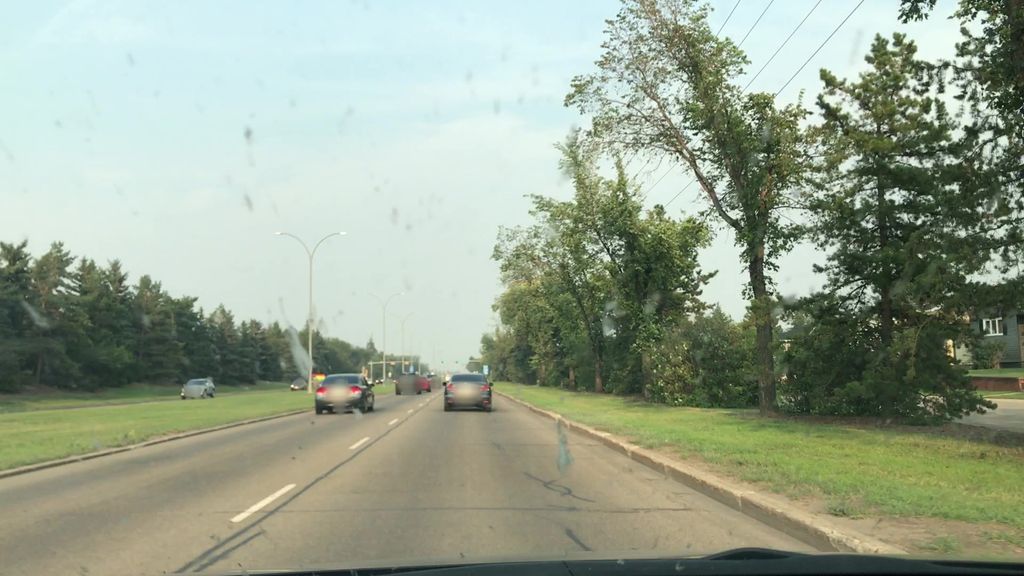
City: edmonton